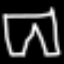
Label: pants